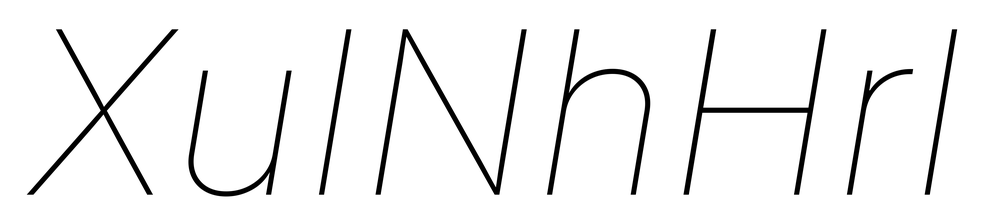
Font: Inter-Italic_Thin_Italic